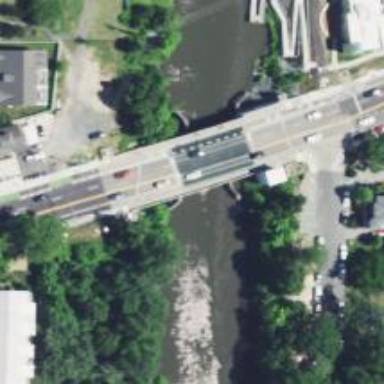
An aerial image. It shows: Footway road with beam structure movable bridge. The bridge is bascule type.